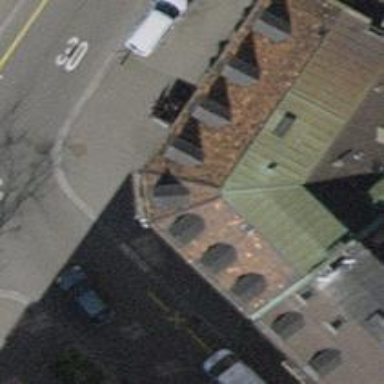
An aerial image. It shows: Pub.